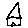
Label: house